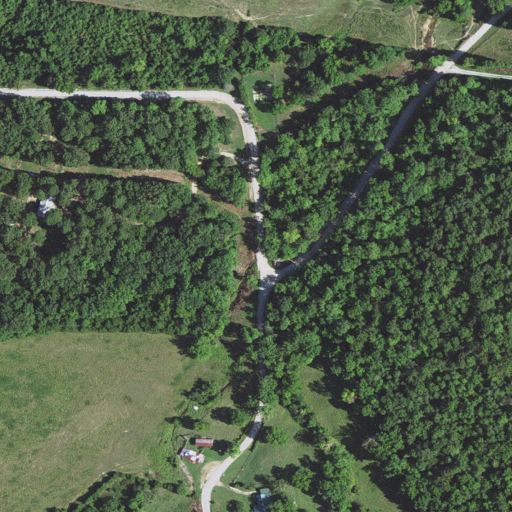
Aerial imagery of valley in Arkansas named Iola Hollow containing deciduous forest, pasture, open development, mixed forest, evergreen forest, low intensity development, and shrub